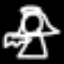
Label: angel